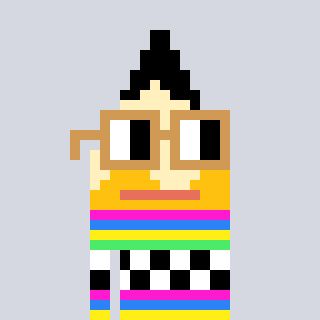
a pixel art character with square brown glasses, a pencil-shaped head and a yellow-colored body on a cool background